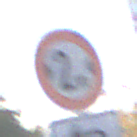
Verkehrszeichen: TatsaechlicheBreite2
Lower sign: RichtungsangabeDurchPfeile2
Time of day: MorningAfternoon
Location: Outdoor (Urban)
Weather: PartlyCloudy
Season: NotSpecified
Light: Natural